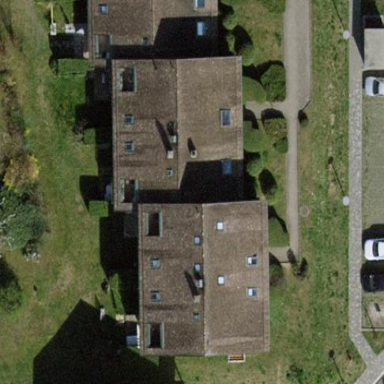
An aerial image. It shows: Semidetached house.